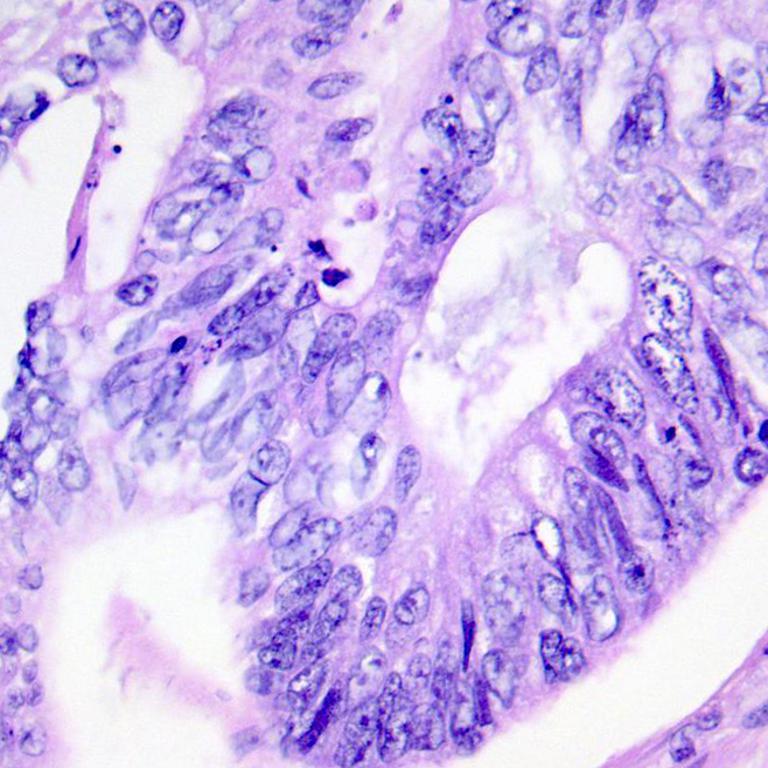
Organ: colon
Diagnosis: adenocarcinomas